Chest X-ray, PA view. Patient: 53 years old, sex M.
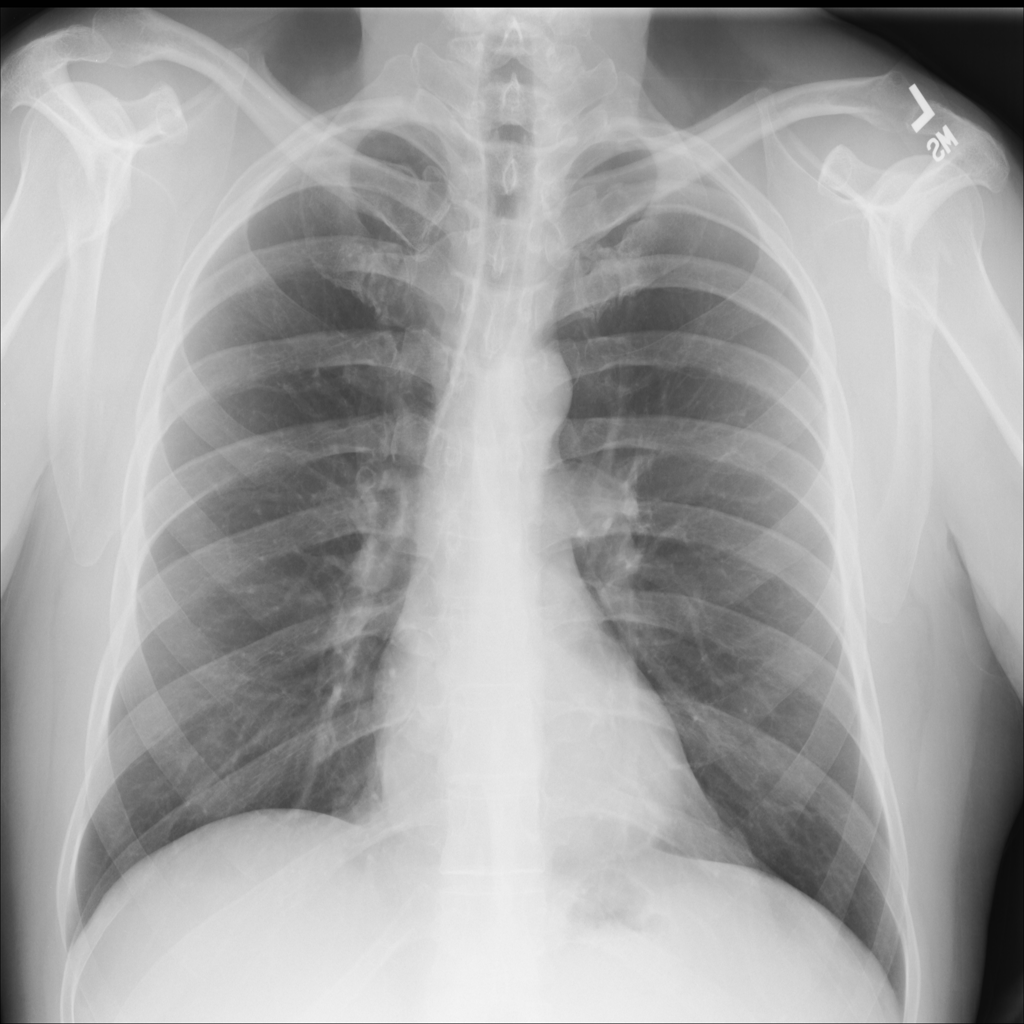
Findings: No Finding